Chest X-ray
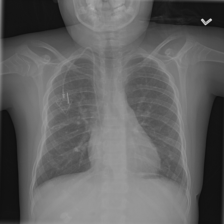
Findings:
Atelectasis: negative
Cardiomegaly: negative
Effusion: negative
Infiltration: negative
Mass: negative
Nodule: negative
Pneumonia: negative
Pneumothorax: negative
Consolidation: negative
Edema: negative
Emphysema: negative
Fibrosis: negative
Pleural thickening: negative
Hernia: negative